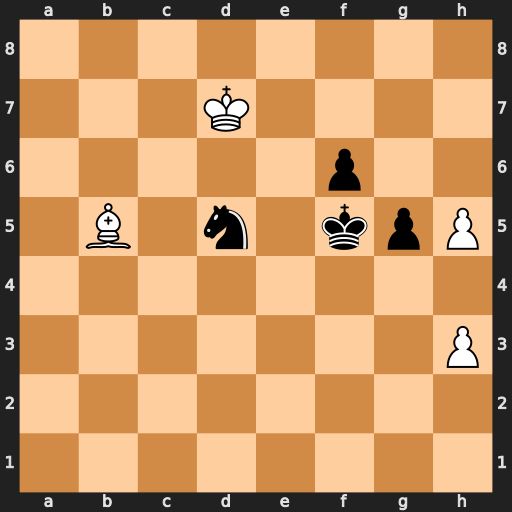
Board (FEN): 8/3K4/5p2/1B1n1kpP/8/7P/8/8
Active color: w
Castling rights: -
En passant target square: -
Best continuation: Kd6 Nf4 Bd7+